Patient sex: M
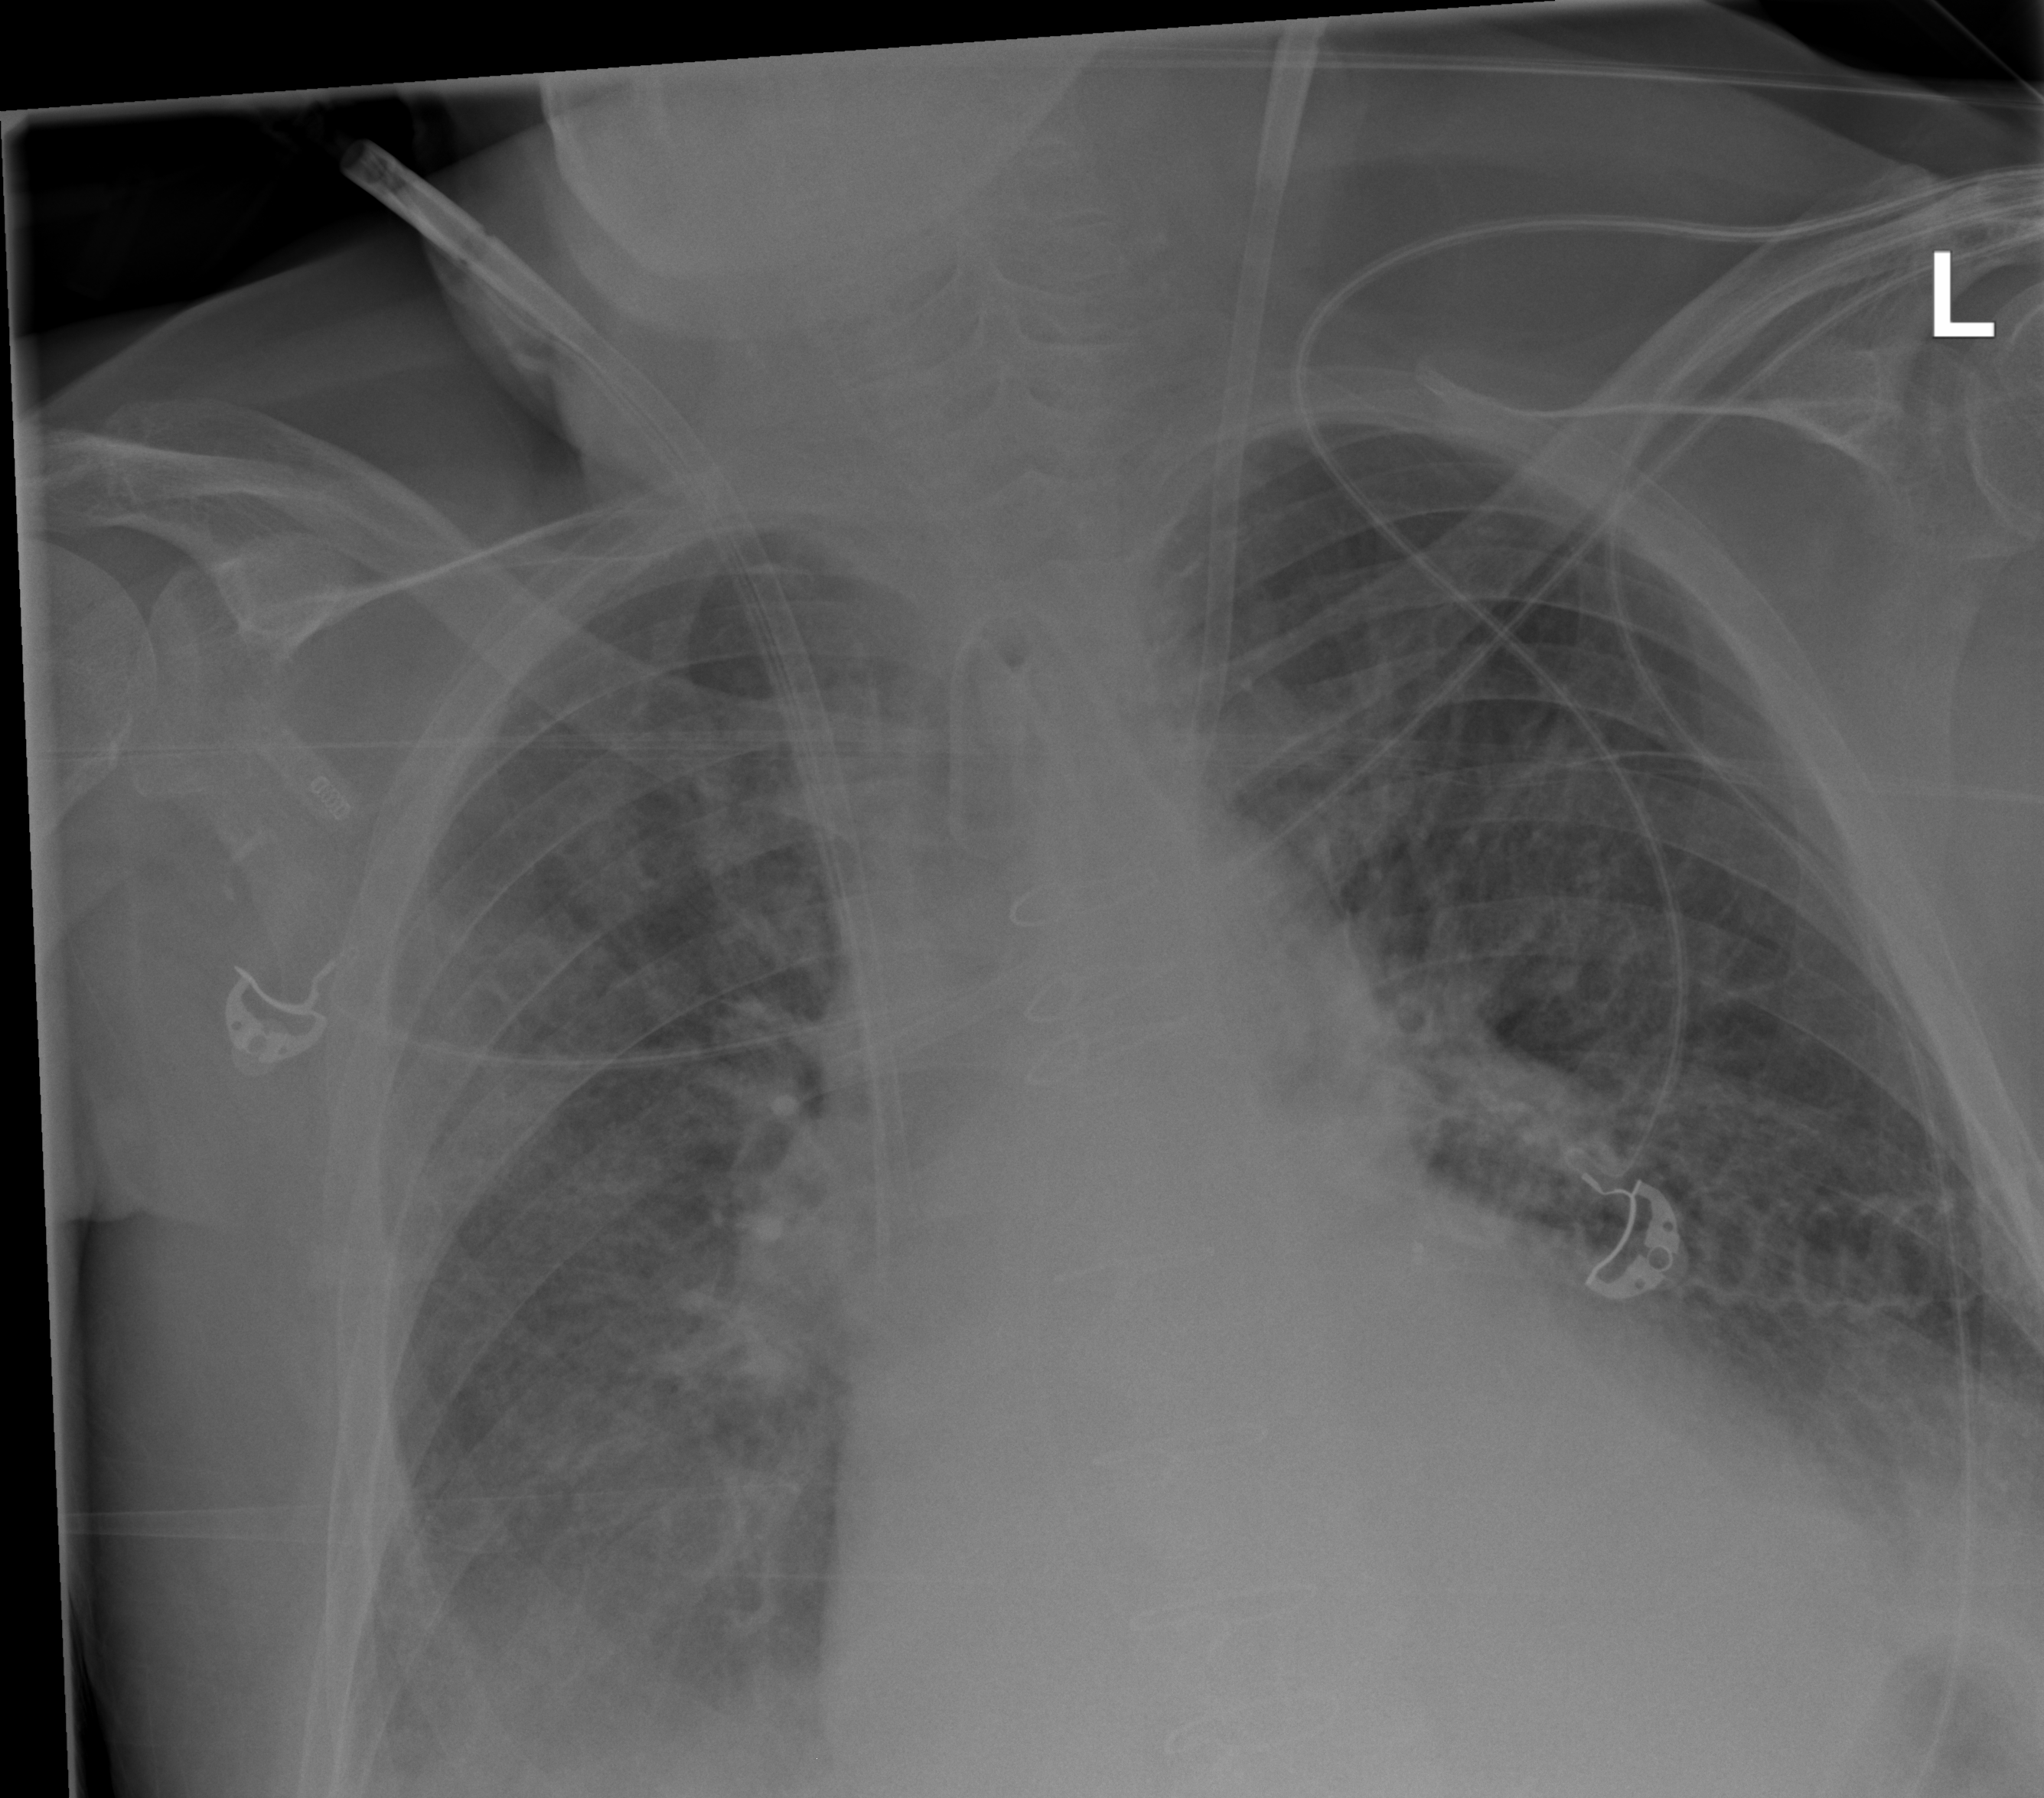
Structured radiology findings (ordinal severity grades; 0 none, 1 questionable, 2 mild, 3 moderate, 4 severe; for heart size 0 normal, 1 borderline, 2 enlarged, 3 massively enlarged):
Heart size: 2
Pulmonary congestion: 0
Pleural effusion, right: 2
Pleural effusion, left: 1
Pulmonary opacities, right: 1
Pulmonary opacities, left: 1
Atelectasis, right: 2
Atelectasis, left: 2